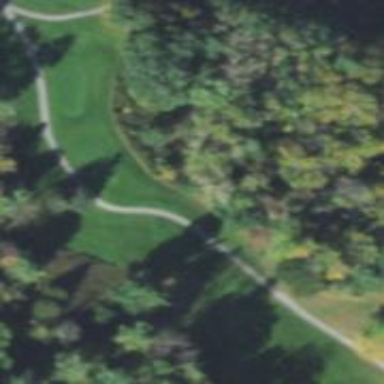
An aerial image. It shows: View of golf hole.